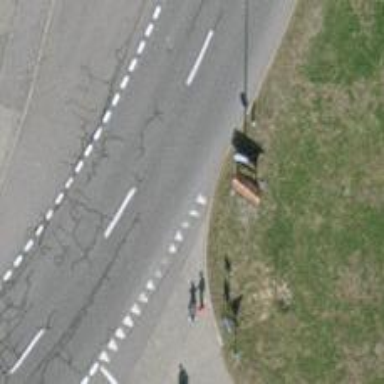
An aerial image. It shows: Bus stop with platform for public transport.